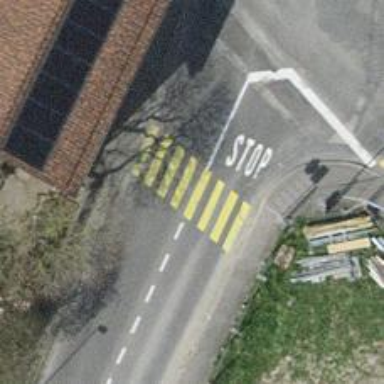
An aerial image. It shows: Marked crossing with zebra markings on the road.